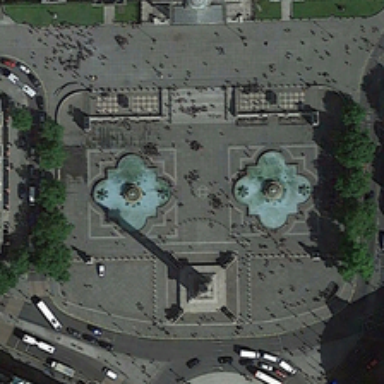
Several buildings and some green trees are around a square with many people .